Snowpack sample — Snodgrass Mountain, Crested Butte, Colorado (2/4/25, 12:06 PM MST)
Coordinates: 38.923, -106.968
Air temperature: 35 °F
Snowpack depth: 80 cm
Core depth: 70 cm
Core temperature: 32 °F
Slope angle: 14°, slope face: 78°
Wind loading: low
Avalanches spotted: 0
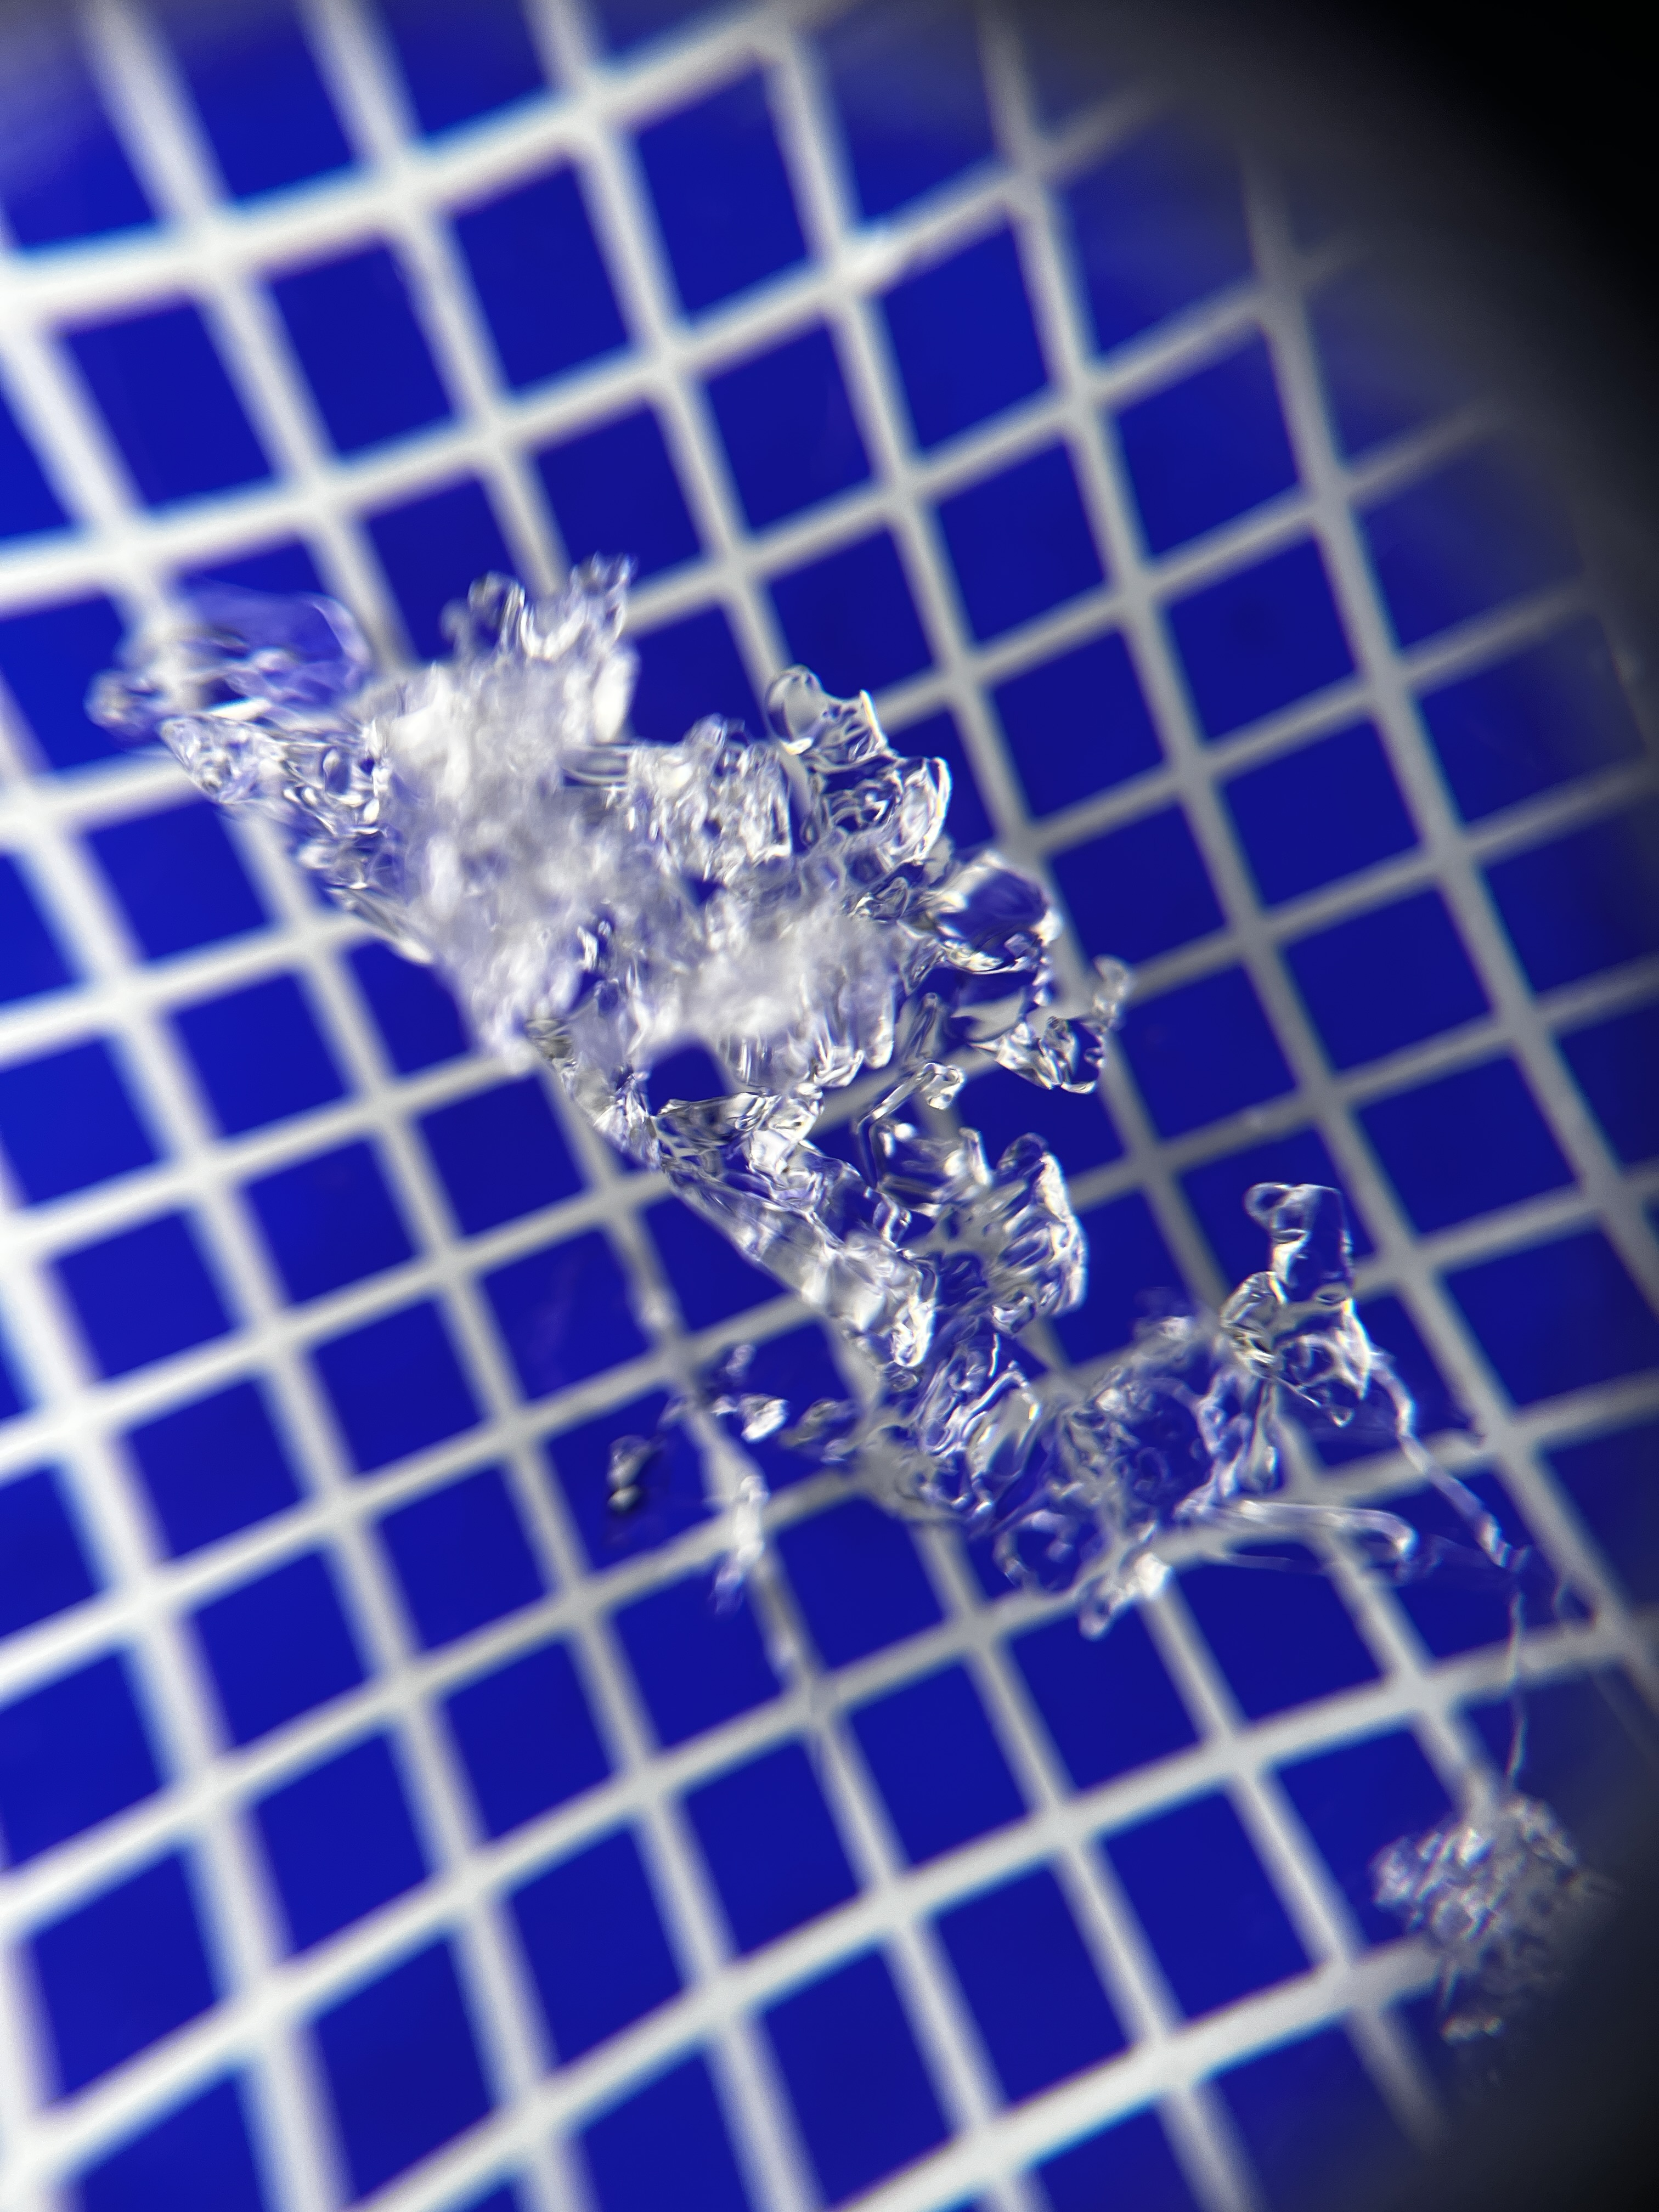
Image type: magnified_profile
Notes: No avalanches nearby, unusually warm weather for the last month reported by residents, Collected 25 yards from treeline